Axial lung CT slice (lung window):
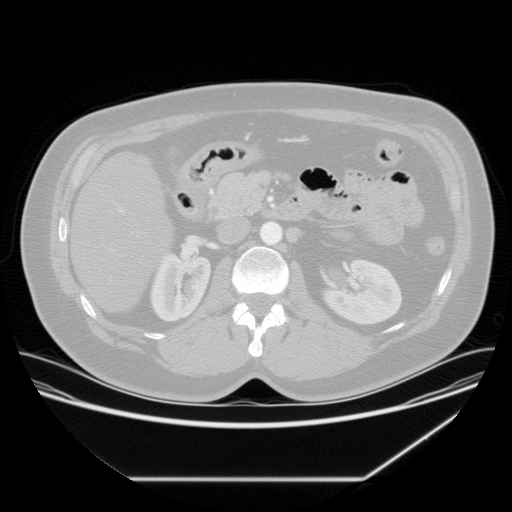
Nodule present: no